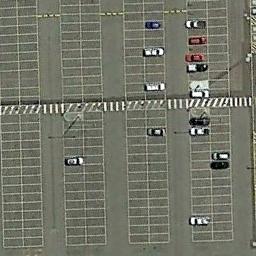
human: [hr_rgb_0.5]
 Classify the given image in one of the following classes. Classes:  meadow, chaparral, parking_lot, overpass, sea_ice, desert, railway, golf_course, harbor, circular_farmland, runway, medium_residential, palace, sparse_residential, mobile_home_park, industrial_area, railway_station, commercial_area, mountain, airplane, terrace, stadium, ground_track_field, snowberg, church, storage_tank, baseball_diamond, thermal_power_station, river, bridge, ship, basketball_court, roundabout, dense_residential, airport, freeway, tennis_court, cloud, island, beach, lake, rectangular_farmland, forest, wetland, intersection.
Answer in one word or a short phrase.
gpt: parking_lot